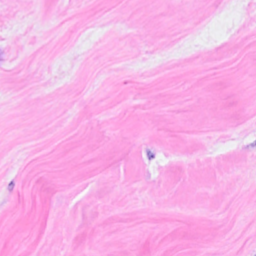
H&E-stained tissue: Breast